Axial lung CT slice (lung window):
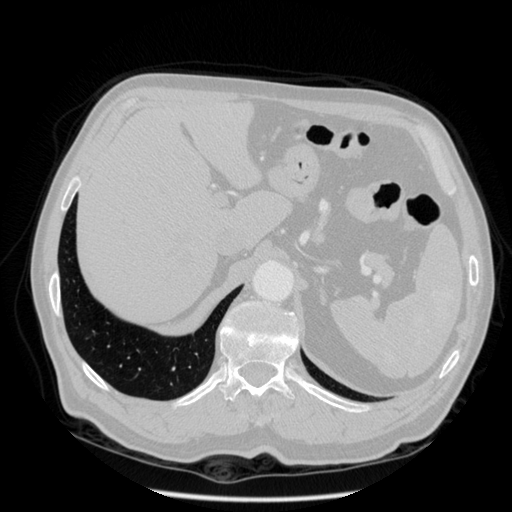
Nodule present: no